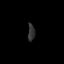
Tissue: skin
Cell type: Epithelial cells
Senescence score: 0.2243
Nuclear area (px): 117
Mean DAPI intensity: 49